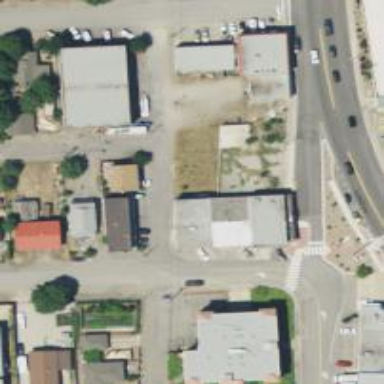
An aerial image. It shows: Alley classified as service road.